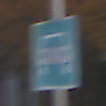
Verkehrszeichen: Kraftfahrstrasse
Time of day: MorningAfternoon
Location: Outdoor (Suburban)
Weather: PartlyCloudy
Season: NotSpecified
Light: Natural